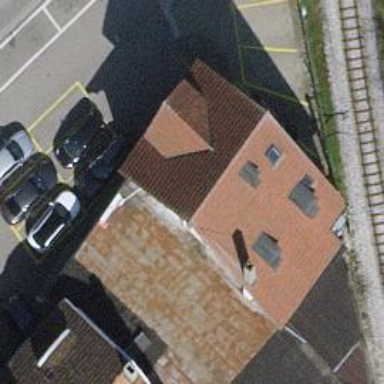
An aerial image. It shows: Restaurant.